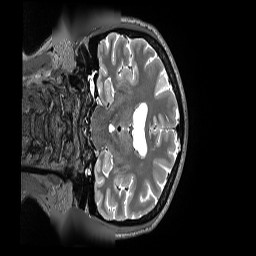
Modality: T2w
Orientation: coronal
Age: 51
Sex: female